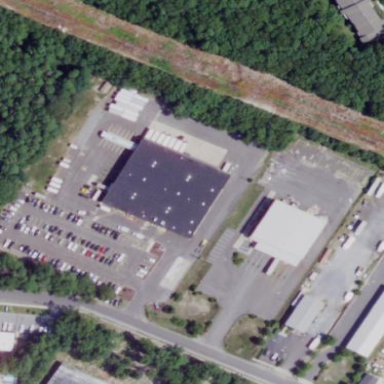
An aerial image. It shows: Building used as post depot.